Field crop: tomato
Growth stage: 1
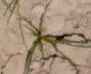
Species: cyperus